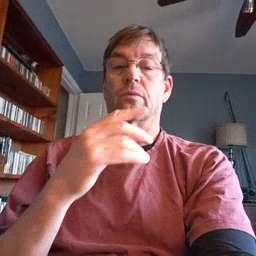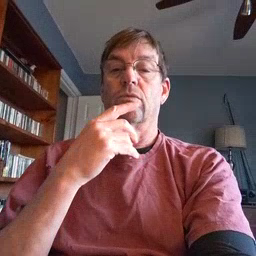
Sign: red